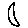
Label: moon